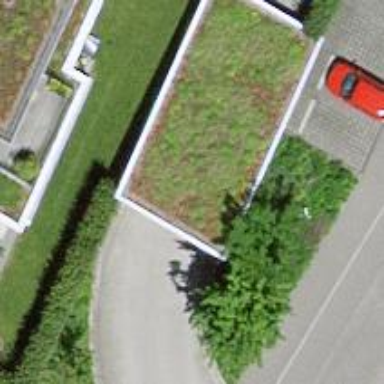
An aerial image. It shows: Parking entrance.